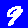
Digit: 9